Question: In the application I have, I would like to have the 'actionbar drop down's' font to be . Till now I have the following style:
'''
<style name="Theme.MyApplications" parent="@style/Theme.Sherlock.Light.DarkActionBar">
<item name="actionBarStyle">@style/ActionBar.Solid</item>
<item name="android:textSize">18sp</item>
</style>
<style name="ActionBar.Title" parent="TextAppearance.Sherlock.Widget.ActionBar.Title">
<item name="android:textColor">@android:color/white</item>
</style>
<style name="ActionBar.SubTitle" parent="TextAppearance.Sherlock.Widget.ActionBar.Subtitle">
<item name="android:textColor">@android:color/white</item>
</style>
<style name="ActionBar.Solid" parent="@style/Widget.Sherlock.Light.ActionBar.Solid">
<item name="titleTextStyle">@style/ActionBar.Title</item>
<item name="subtitleTextStyle">@style/ActionBar.SubTitle</item>
</style>
'''

This style gives me a colored font in 'android 3.0 and higher'. Can someone please help me configure the font to be white ?
The funny thing about this is that the action overflow popup's font appears in white.
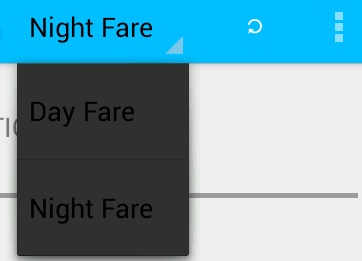
Answer: for now I just used the simple
'''
<style name="Theme.MyApplications" parent="@style/Theme.Sherlock">
<item name="android:textSize">18sp</item>
<item name="android:textColor">#FFFFFF</item>
</style>
'''
Its simple but it got the job done. And what got the job done was the change in the style's 'parent'.